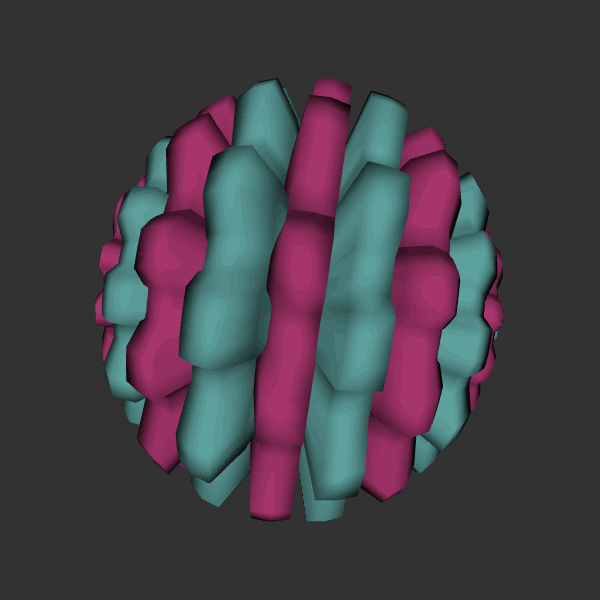
Background: dark